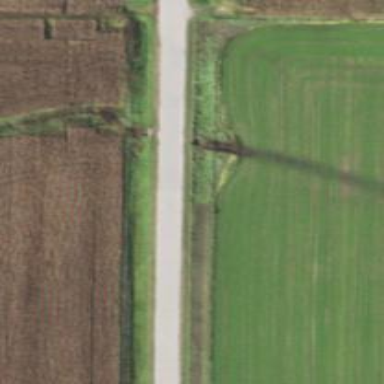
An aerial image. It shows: Secondary road.